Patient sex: M
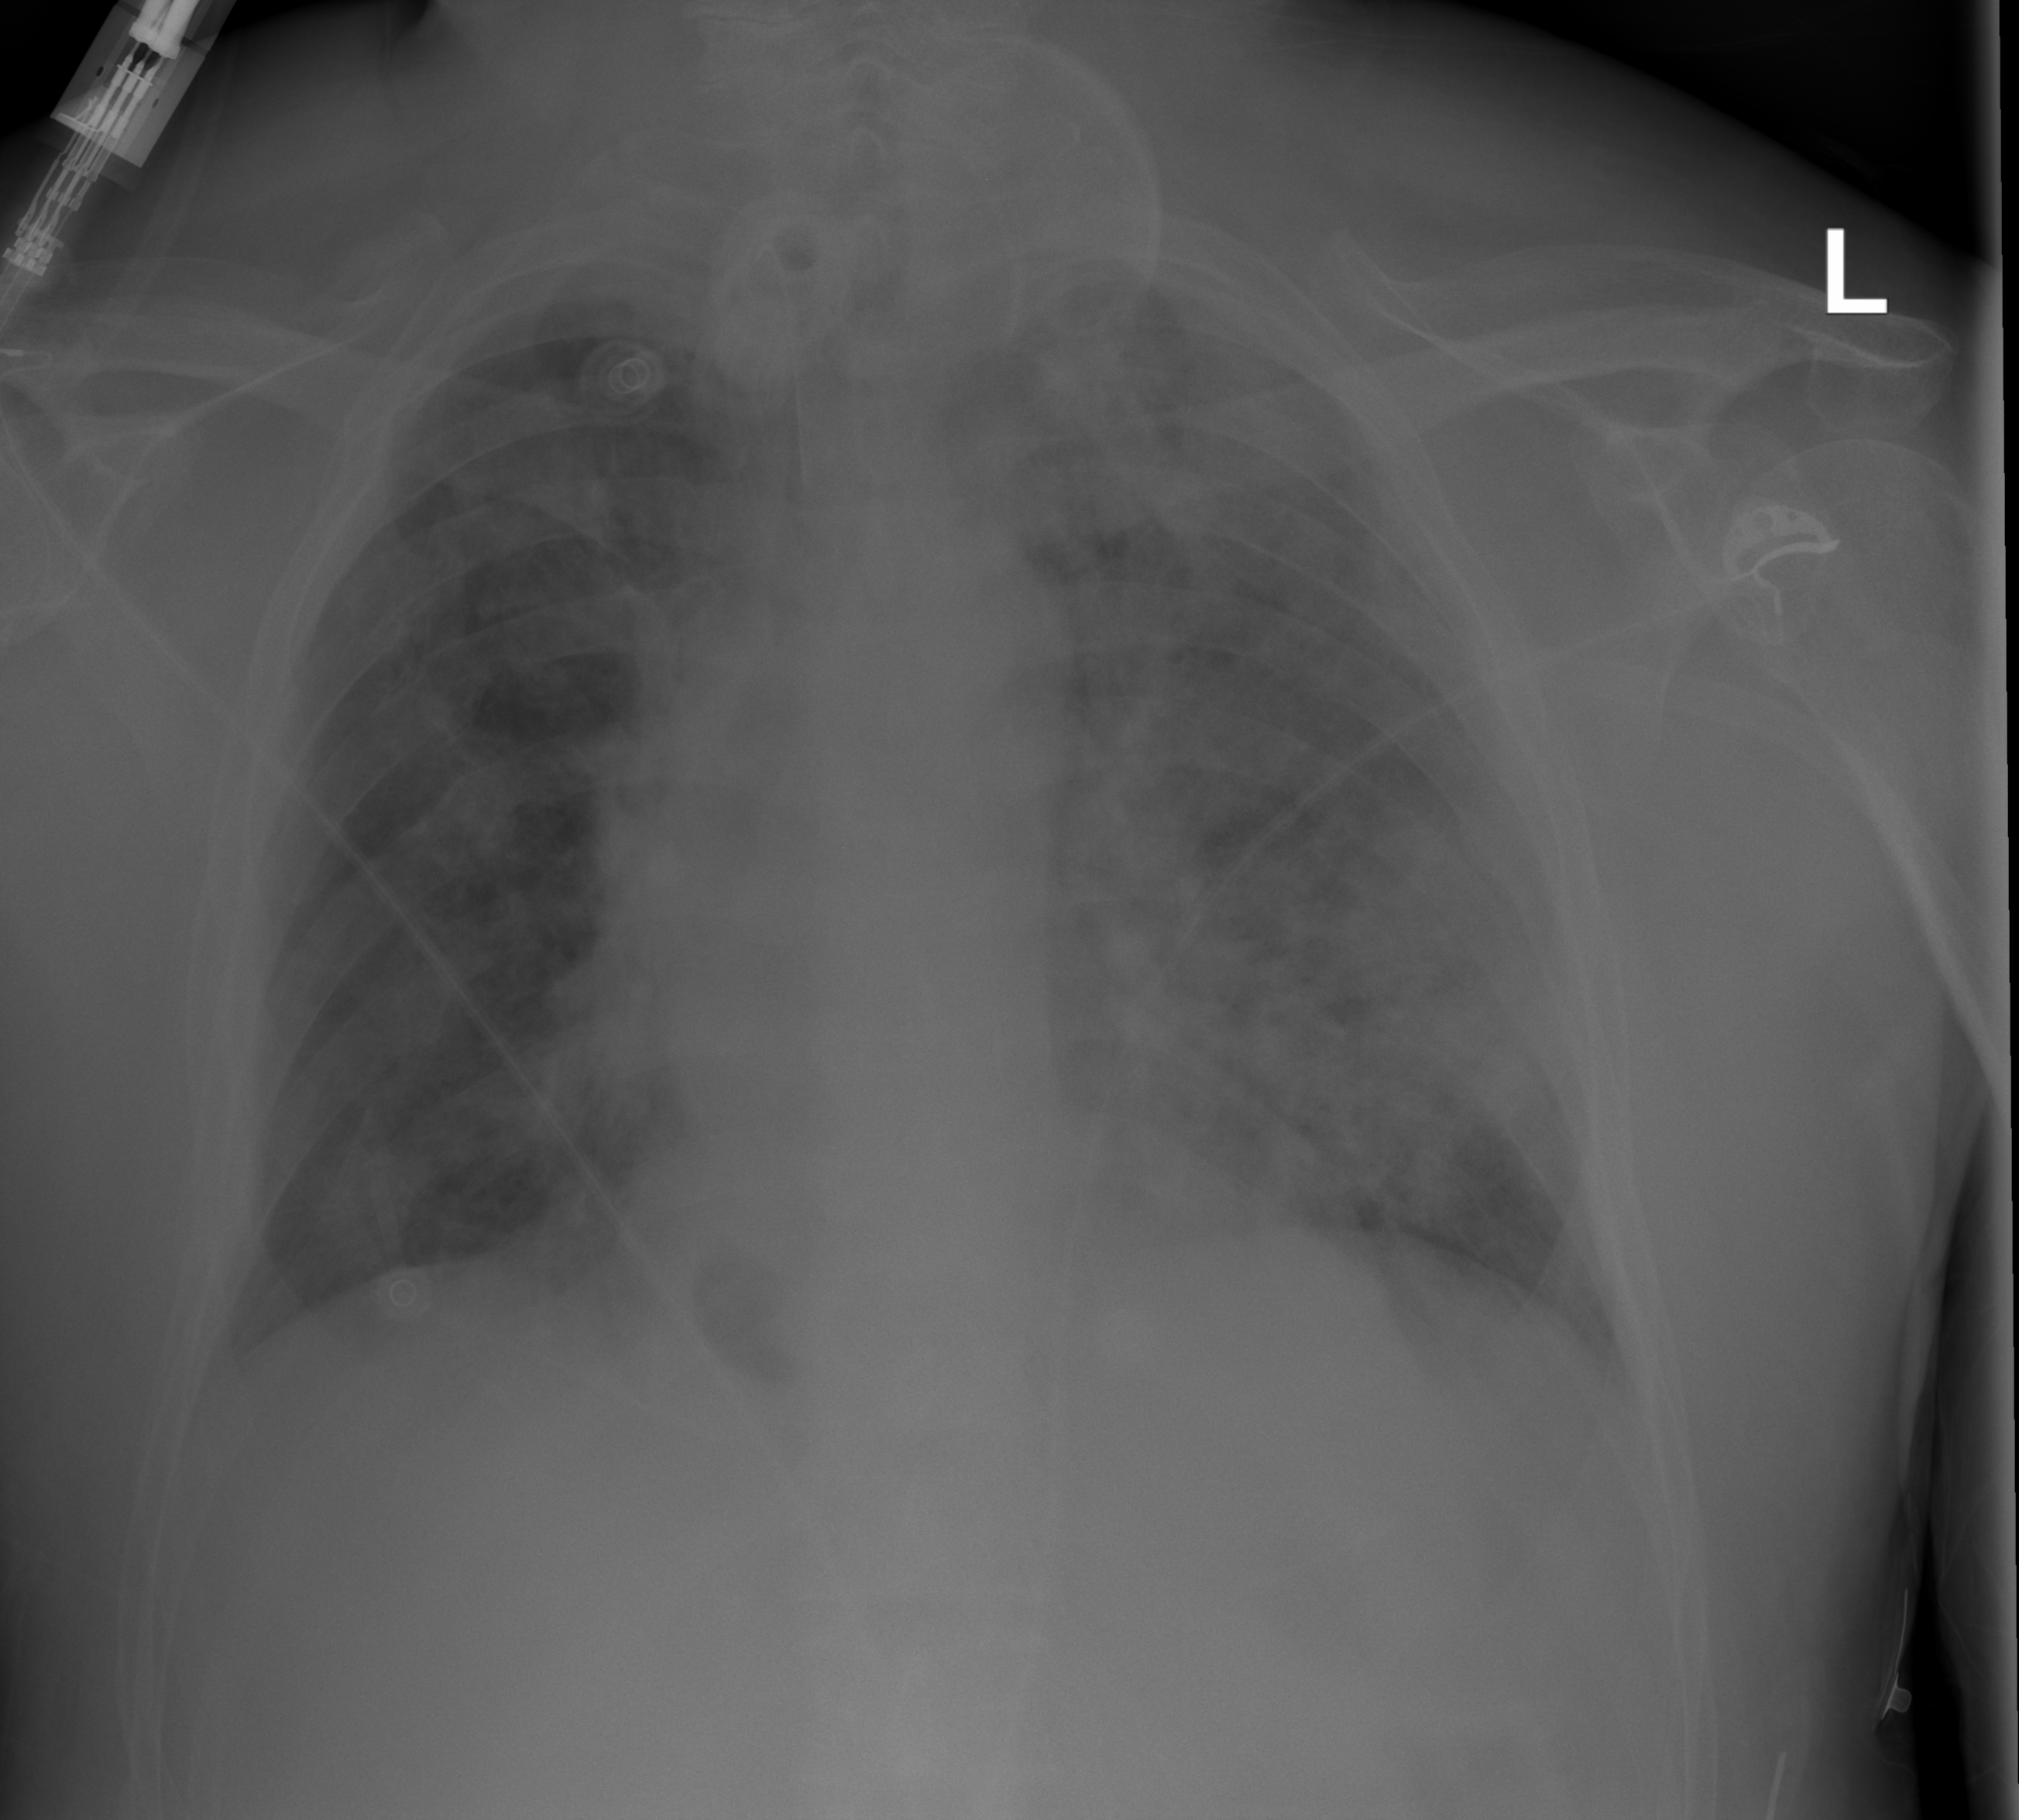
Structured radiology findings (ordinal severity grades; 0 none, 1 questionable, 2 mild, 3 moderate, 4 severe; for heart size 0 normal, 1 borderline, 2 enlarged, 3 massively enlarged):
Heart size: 0
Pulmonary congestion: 0
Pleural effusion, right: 0
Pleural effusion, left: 0
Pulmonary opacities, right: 2
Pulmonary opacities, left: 3
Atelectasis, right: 0
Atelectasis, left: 0